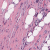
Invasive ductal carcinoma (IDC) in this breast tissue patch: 1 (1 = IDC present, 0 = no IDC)